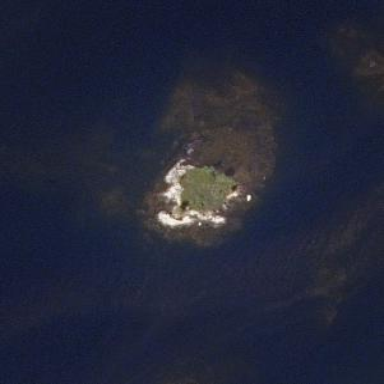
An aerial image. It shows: Islet.